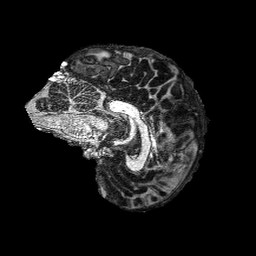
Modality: MP2RAGE
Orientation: sagittal